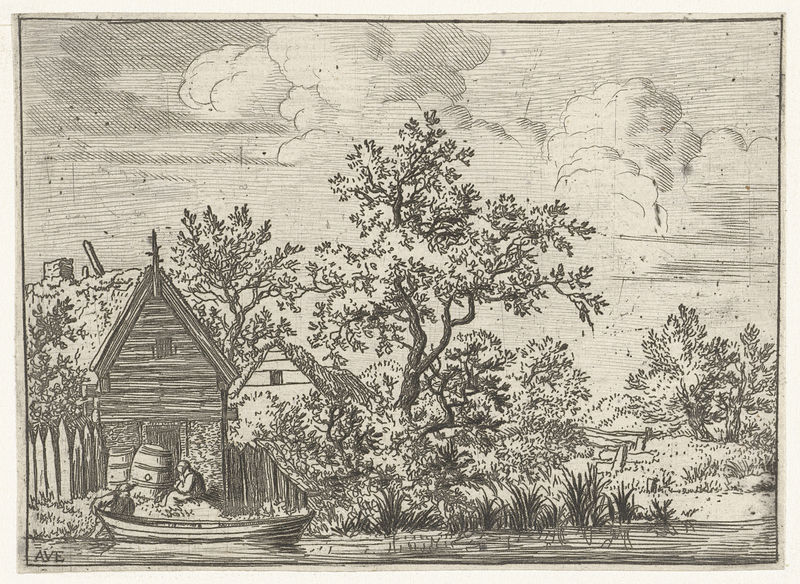
Titel: Landschap met twee huizen en een roeiboot
Künstler: Allaert van Everdingen
Standort: Amsterdam
Institution: Rijksmuseum
Schlagwörter: people, white, black, gray, grey, windows, woman, flowers, cloud, clouds, man, sky, tree, boat, house, lake, sea, water, houses, trees, grass, river, stream, bushes, drawing, fence, pencil, hut, bush, pond, rushes, bank, barrel, barrels, riverbank, barrell, fisherman, ave, barrells, turf, sinple